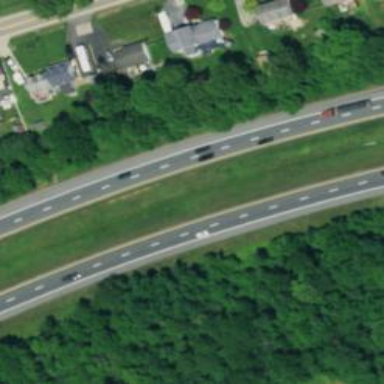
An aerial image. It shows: Motorway.